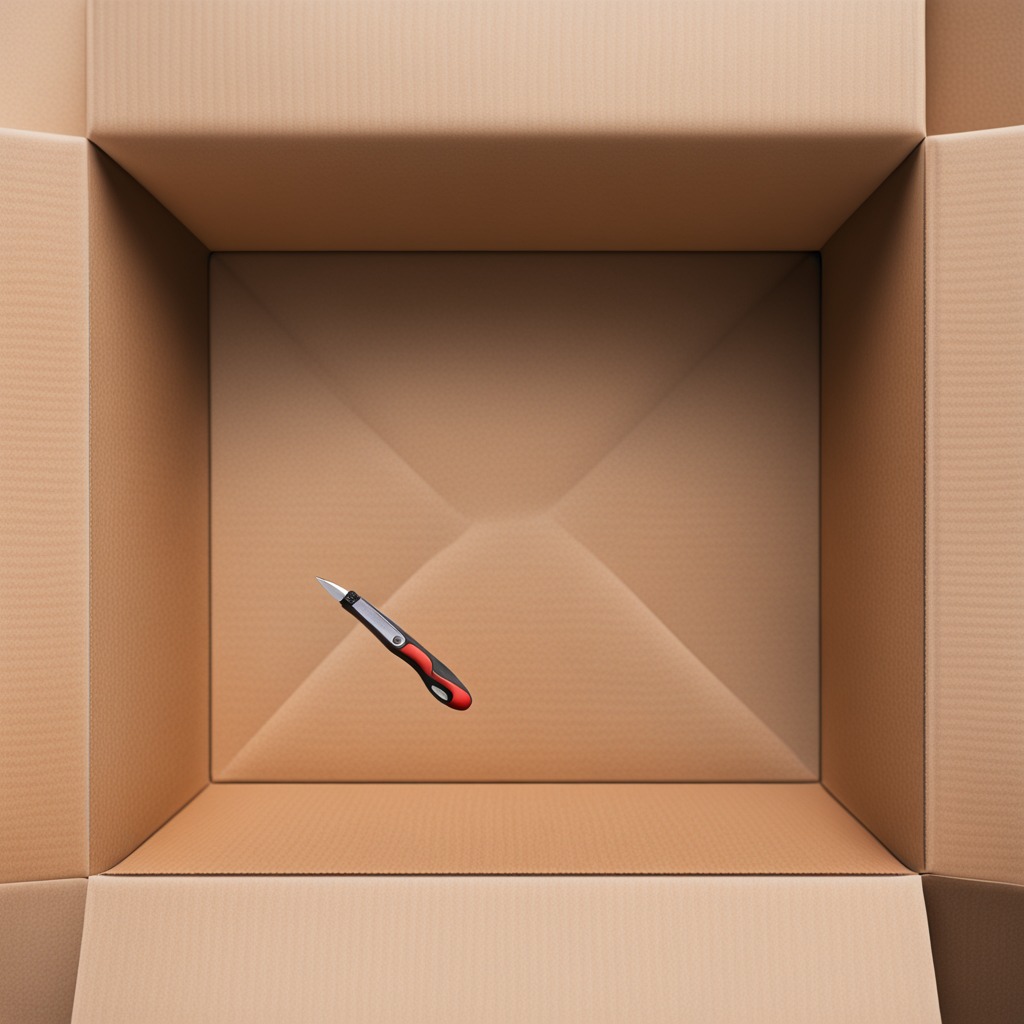
A utility knife lying on a clean dry cardboard box surface in an outdoor workshop during daytime bright natural light soft shadows slightly creased but